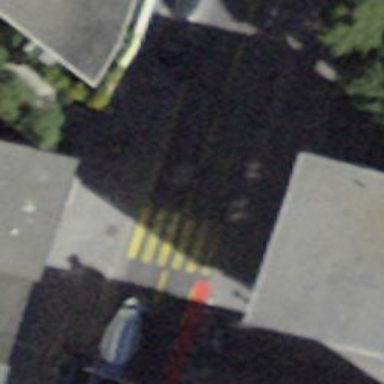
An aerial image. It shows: Zebra crossing on the road.